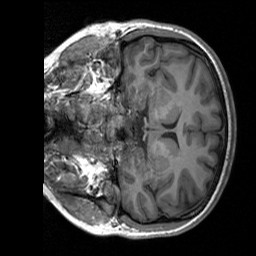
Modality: T1w
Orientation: coronal
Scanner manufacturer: siemens
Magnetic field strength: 3 T
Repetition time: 1.76 s
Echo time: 0.0022 s